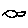
Label: fish